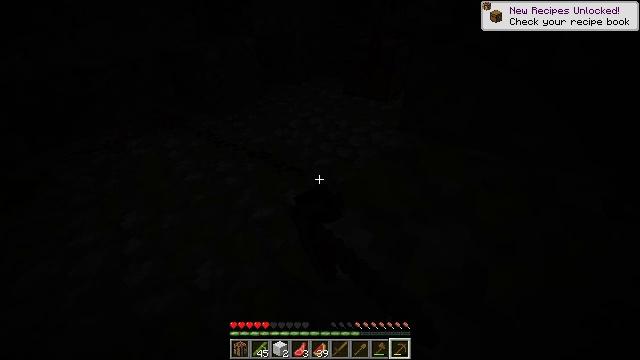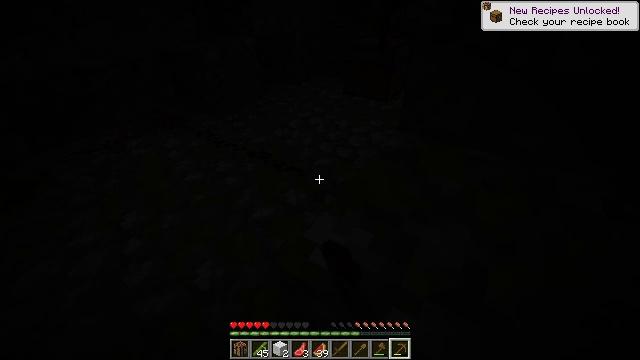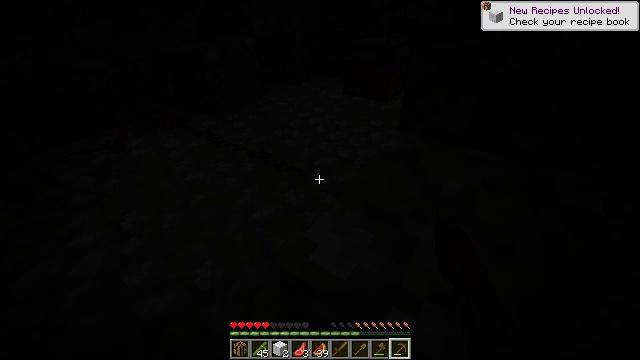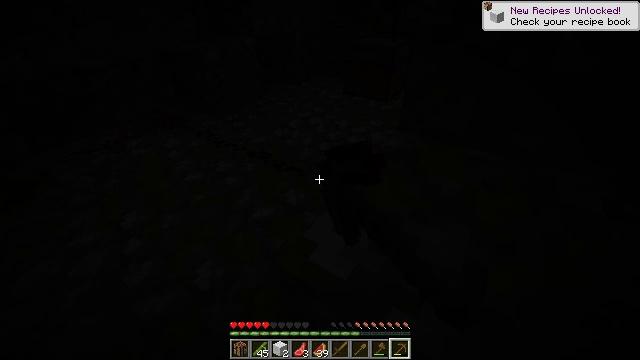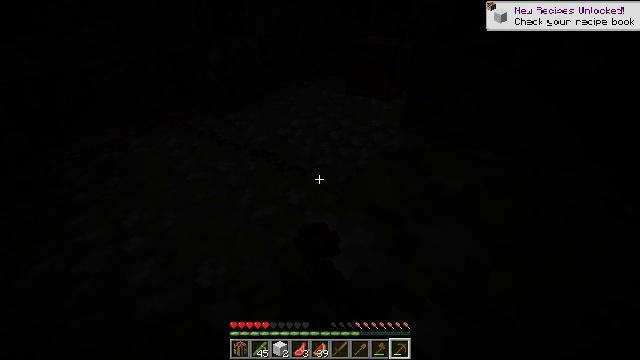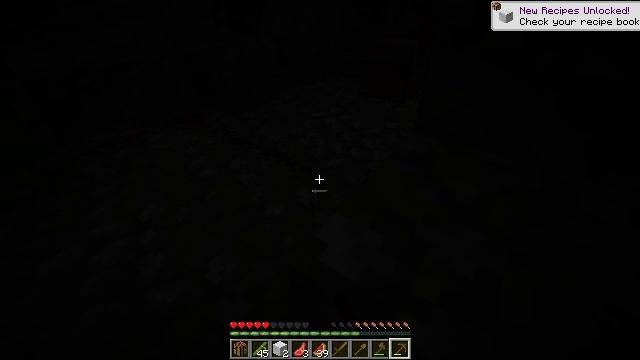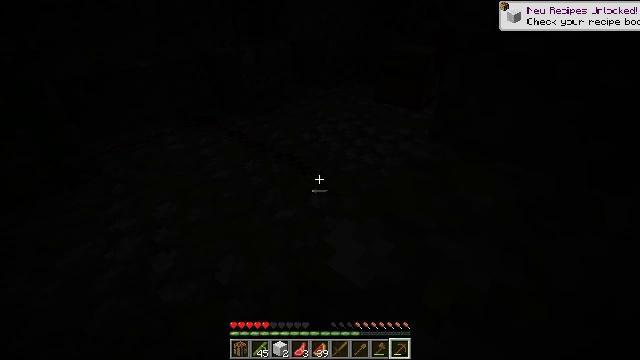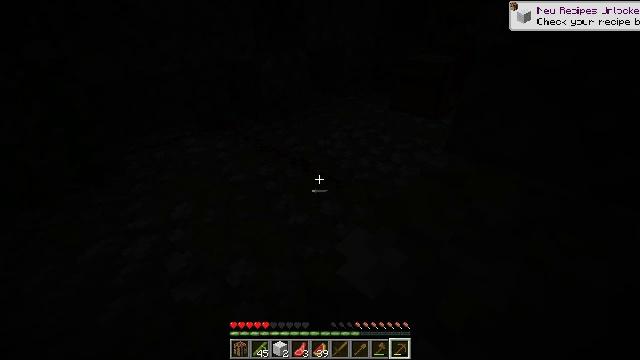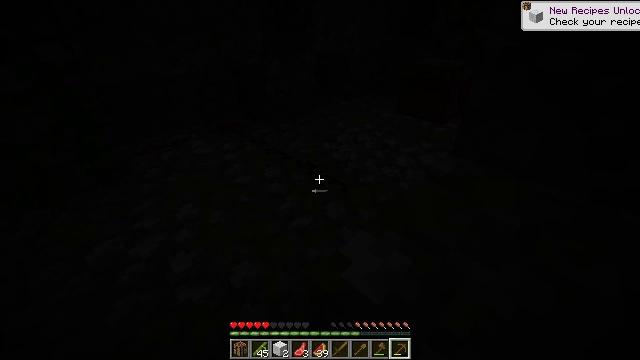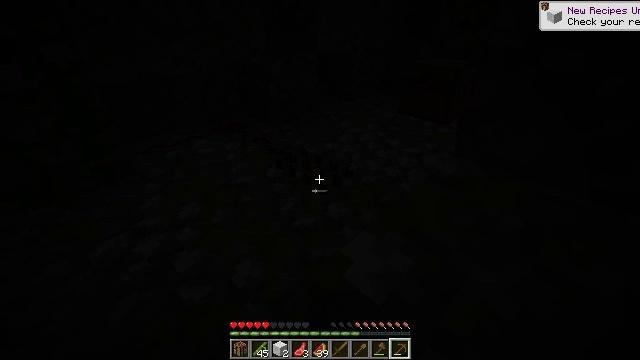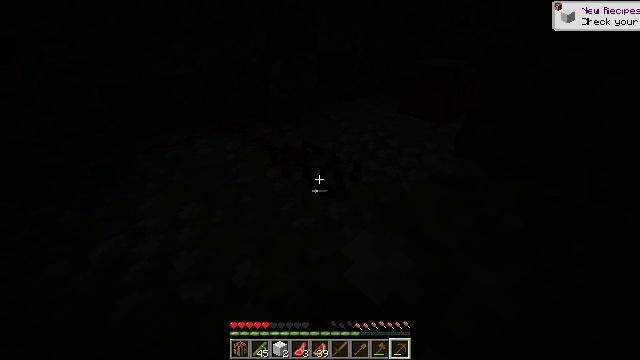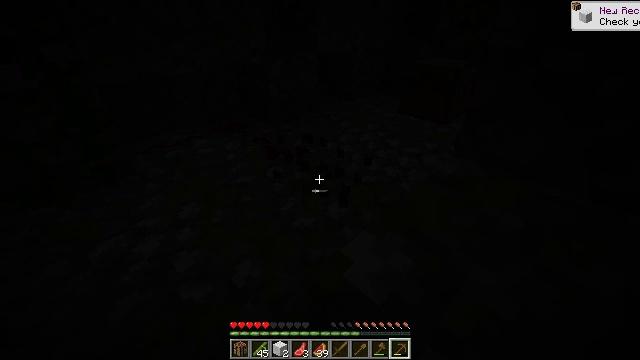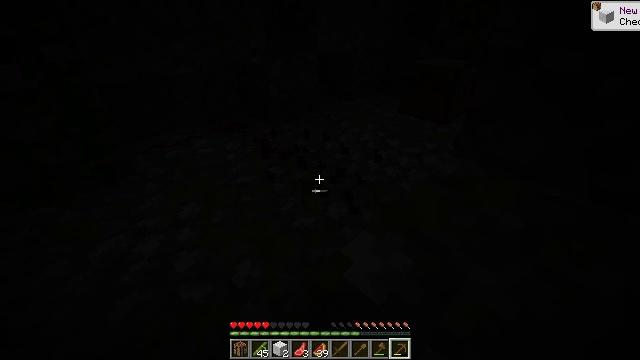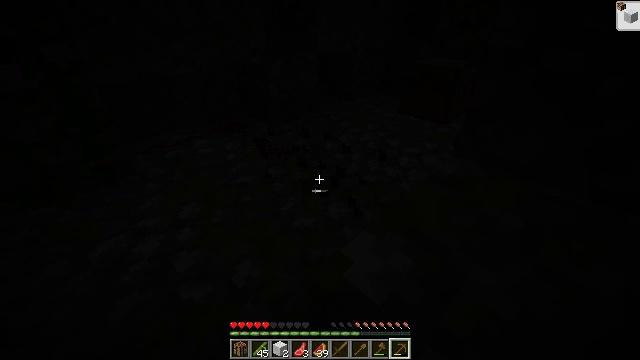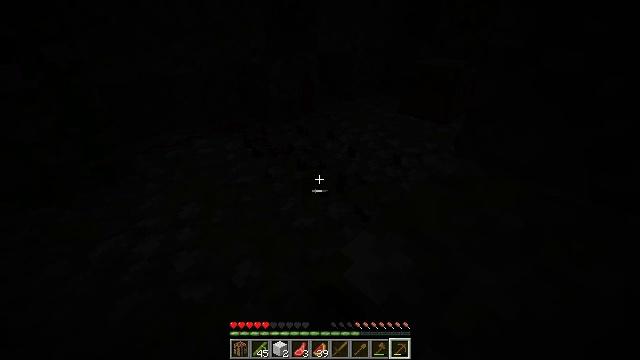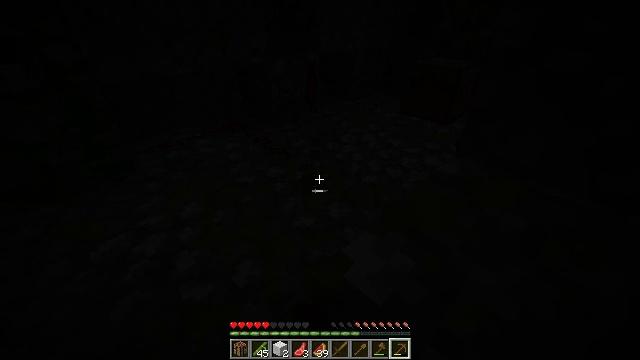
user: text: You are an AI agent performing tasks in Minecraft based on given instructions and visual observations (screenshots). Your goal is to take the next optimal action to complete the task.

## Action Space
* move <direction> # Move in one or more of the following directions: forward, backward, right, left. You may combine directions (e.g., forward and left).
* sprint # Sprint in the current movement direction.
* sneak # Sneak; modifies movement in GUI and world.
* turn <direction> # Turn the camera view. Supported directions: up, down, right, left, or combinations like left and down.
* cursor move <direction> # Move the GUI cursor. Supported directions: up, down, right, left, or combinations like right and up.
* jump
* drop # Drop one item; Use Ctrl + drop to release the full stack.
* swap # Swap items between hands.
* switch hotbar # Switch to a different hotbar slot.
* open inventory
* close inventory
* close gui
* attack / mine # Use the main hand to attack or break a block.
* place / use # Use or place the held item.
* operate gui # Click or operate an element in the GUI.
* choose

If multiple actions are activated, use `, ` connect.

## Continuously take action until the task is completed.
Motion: motion action
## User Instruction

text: Remove redstone wire from your setup.
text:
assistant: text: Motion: attack / mine
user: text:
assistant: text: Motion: attack / mine
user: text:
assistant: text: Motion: attack / mine
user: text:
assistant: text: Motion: attack / mine
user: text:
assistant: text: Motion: turn left
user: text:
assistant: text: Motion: turn left and up
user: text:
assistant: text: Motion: turn left and up
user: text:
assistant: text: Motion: turn left
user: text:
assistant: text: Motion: attack / mine
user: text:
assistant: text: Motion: attack / mine
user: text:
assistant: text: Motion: attack / mine
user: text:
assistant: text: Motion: attack / mine
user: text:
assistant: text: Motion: attack / mine
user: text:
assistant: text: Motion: attack / mine
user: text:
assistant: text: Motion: attack / mine
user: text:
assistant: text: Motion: turn left, attack / mine
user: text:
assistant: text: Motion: turn left, attack / mine
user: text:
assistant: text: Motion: turn left, attack / mine
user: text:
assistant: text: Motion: move forward, turn left, attack / mine
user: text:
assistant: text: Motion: move forward, attack / mine
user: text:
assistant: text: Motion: move forward, attack / mine
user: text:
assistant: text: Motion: attack / mine
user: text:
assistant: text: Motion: attack / mine
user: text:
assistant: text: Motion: attack / mine
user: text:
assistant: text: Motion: attack / mine
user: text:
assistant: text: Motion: attack / mine
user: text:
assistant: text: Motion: attack / mine
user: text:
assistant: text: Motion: attack / mine
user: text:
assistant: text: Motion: attack / mine
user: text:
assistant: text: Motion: attack / mine